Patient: sex M, age 53
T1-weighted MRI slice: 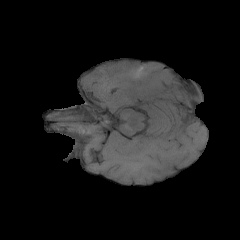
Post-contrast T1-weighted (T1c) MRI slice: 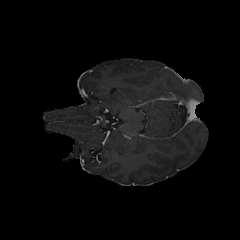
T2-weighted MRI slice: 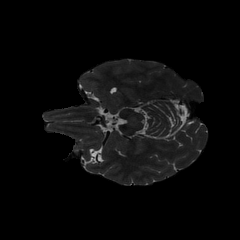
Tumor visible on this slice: no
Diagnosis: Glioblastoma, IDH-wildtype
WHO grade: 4